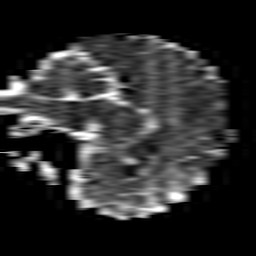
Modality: ADC
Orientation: sagittal
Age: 42
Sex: female
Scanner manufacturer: philips
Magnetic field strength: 1.5 T
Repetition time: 3.398 s
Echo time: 0.06922 s